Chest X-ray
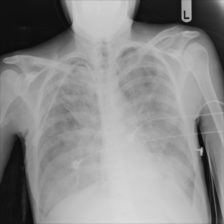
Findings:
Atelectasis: negative
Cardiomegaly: negative
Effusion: positive
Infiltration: positive
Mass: negative
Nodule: negative
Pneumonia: positive
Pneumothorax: negative
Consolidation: negative
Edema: positive
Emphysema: negative
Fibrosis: negative
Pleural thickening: negative
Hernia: negative